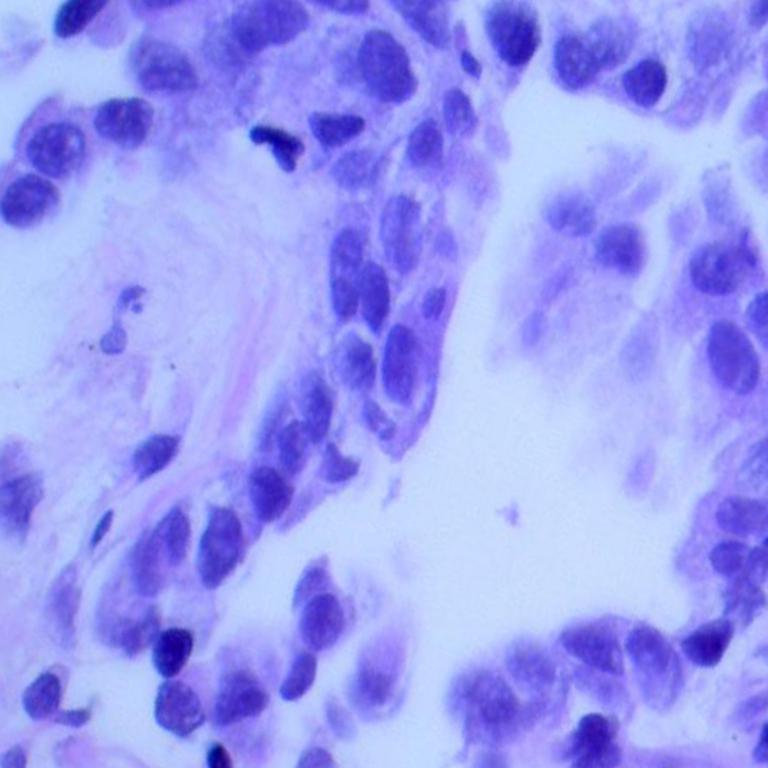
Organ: lung
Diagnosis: adenocarcinomas